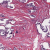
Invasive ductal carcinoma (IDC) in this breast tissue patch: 1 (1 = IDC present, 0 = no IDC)